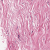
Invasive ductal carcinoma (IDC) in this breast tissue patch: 0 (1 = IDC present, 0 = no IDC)